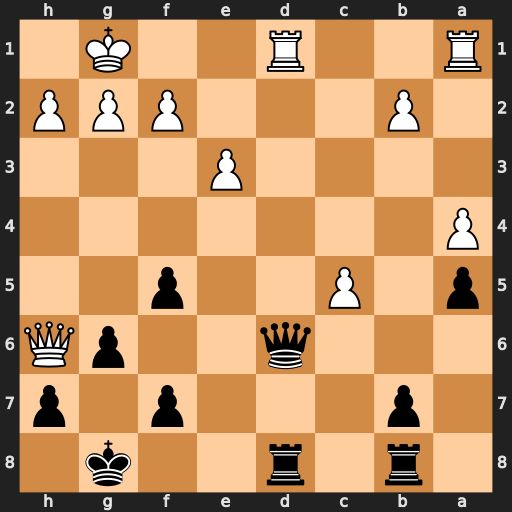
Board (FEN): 1r1r2k1/1p3p1p/3q2pQ/p1P2p2/P7/4P3/1P3PPP/R2R2K1
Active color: b
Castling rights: -
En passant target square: -
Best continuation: Qxd1+ Rxd1 Rxd1#